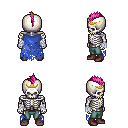
a pixel art fantasy rpg character, male body template, skeleton, blue tattered cape, teal pants, pink mohawk hairstyle, gold tiara, white cloth bandages, maroon shoes, four views (front, back, left, right), 2x2 character sprite sheet, small pixel art, hard edges, no anti-aliasing